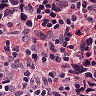
Metastatic tissue present: yes